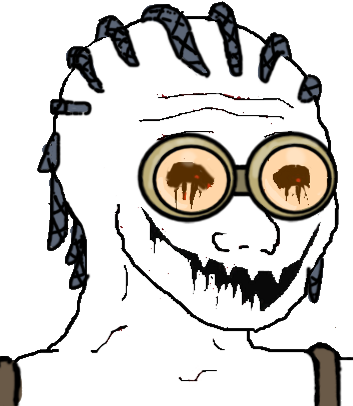
Label: 5_Oomer